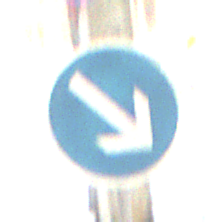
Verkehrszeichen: VorgeschriebeneVorbeifahrtRechts
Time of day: MorningAfternoon
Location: Roofed (Suburban)
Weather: PartlyCloudy
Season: Winter
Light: Natural